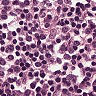
Metastatic tissue present: no